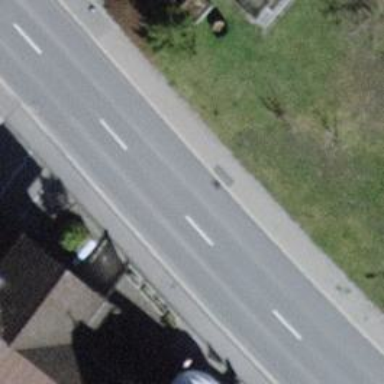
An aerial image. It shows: Secondary road with asphalt surface and sidewalks on both sides.